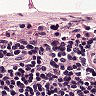
Metastatic tissue present: no